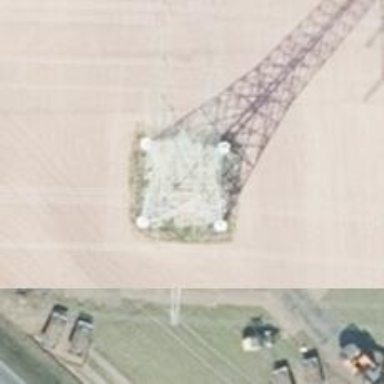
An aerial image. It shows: Power tower.